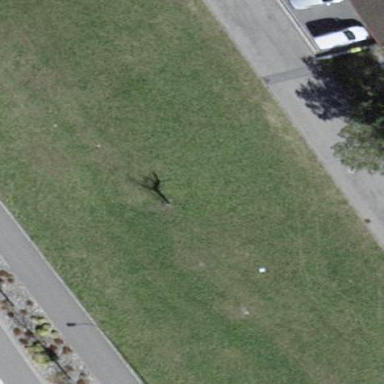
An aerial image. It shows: Area covered with grass.